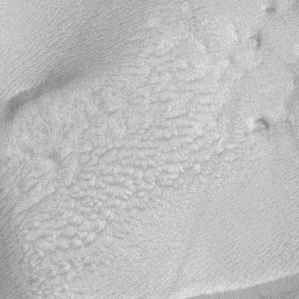
Label: frost